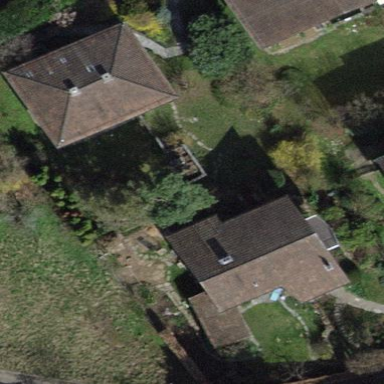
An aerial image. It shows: Detached building with gabled roof.